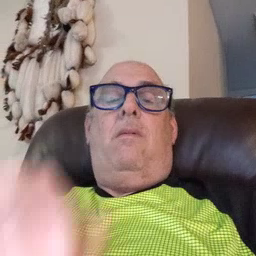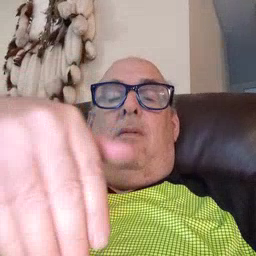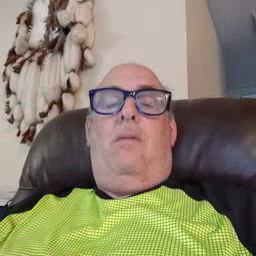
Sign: night